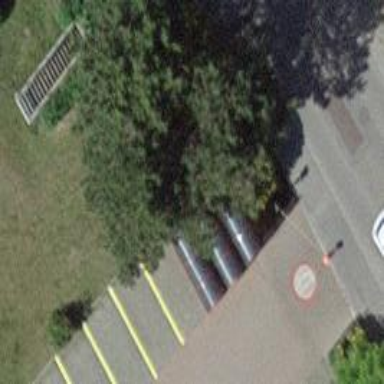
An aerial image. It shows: View of roof of building.